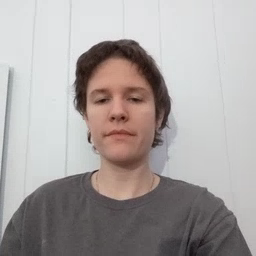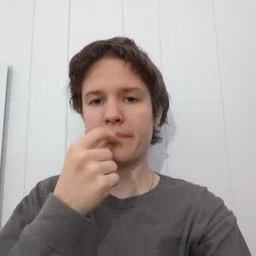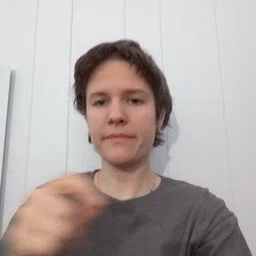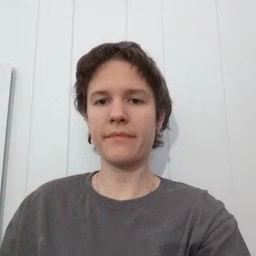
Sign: pen